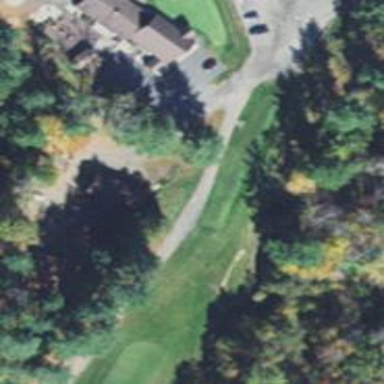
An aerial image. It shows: Golf tee.